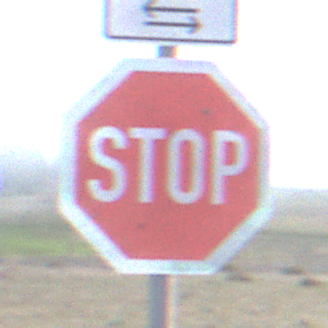
Verkehrszeichen: Stop
Zusatzzeichen oben: RichtungsangabeDurchPfeile9
Umgebung: Outdoor, Nature
Tageszeit: SunriseSunset
Wetter: Overcast
Licht: Natural
Jahreszeit: NotSpecified
Kontrast: LowContrast